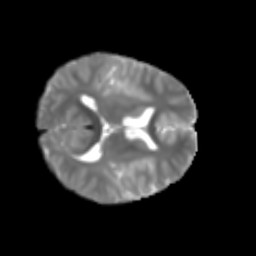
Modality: T2w
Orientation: axial
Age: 6
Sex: male
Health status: healthy